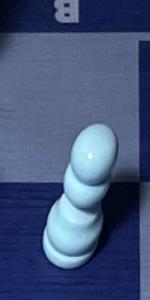
Label: Pawn_White